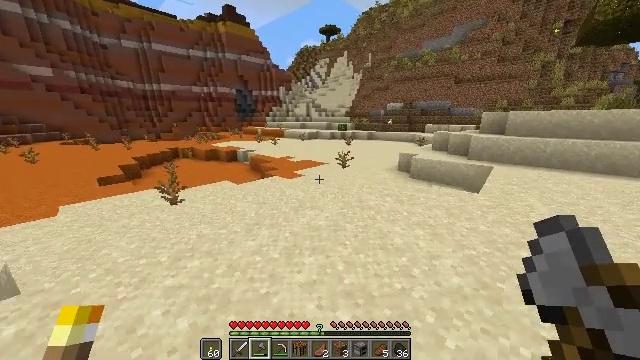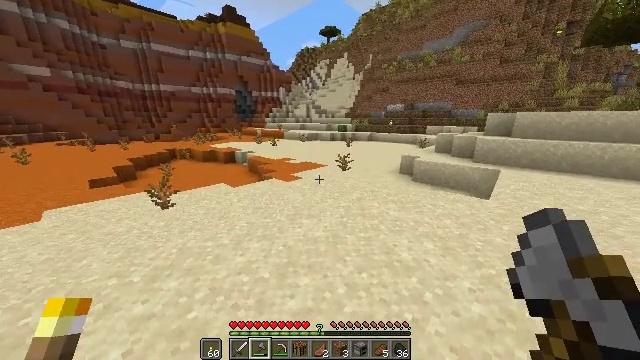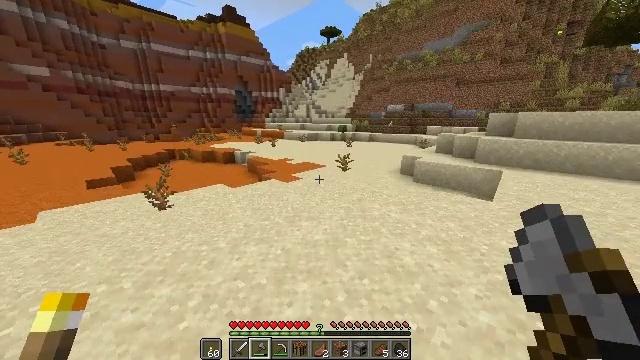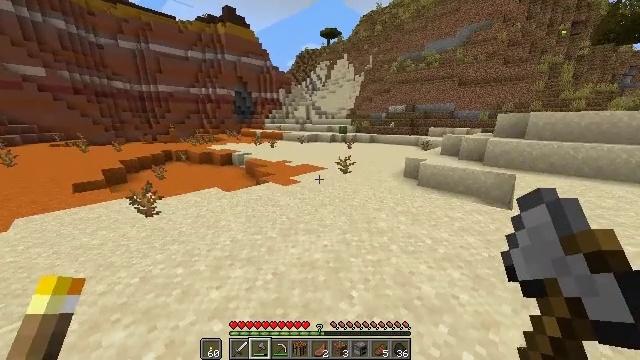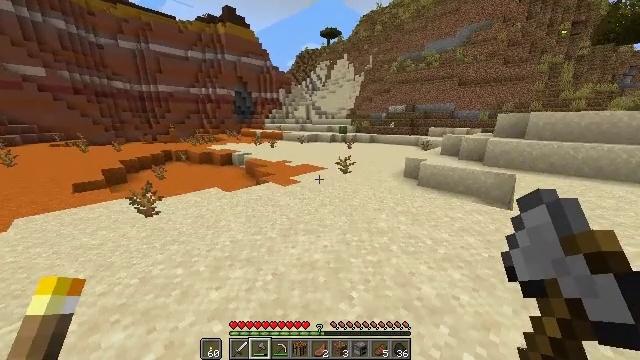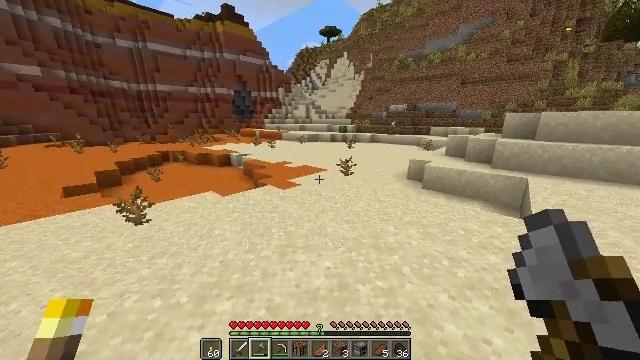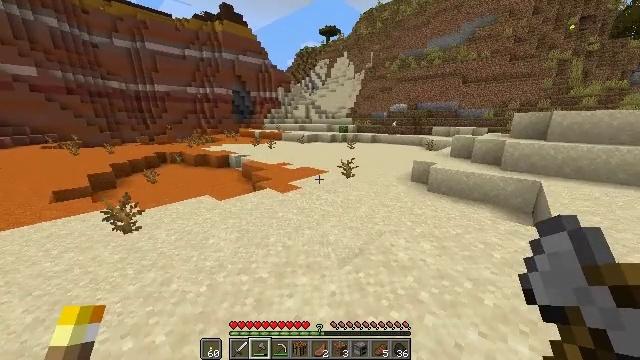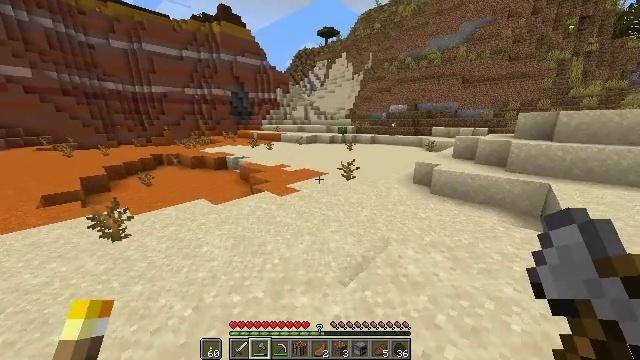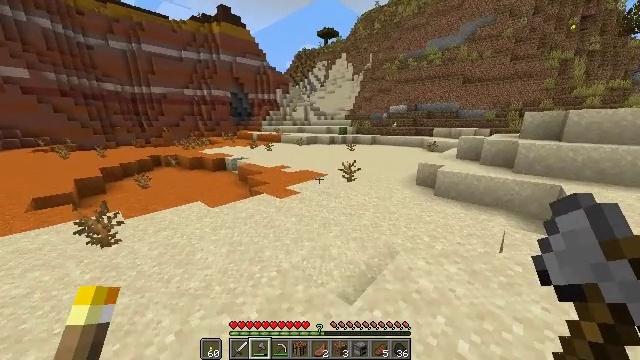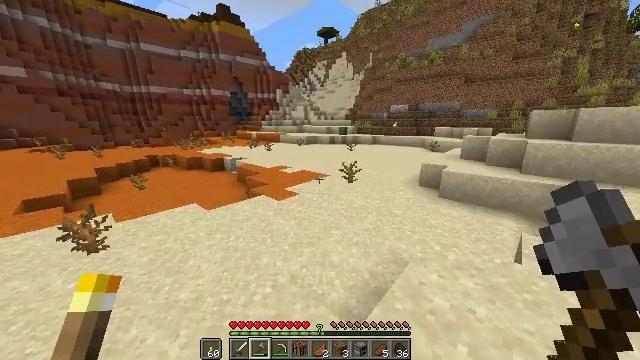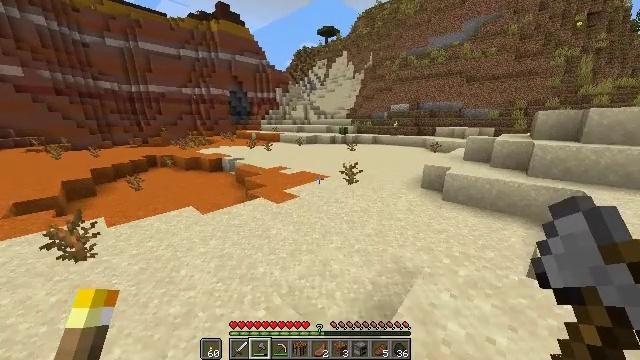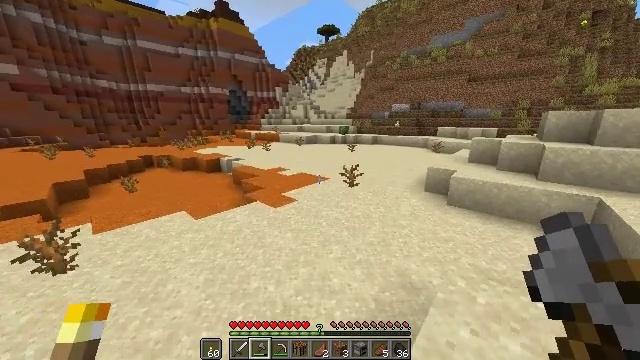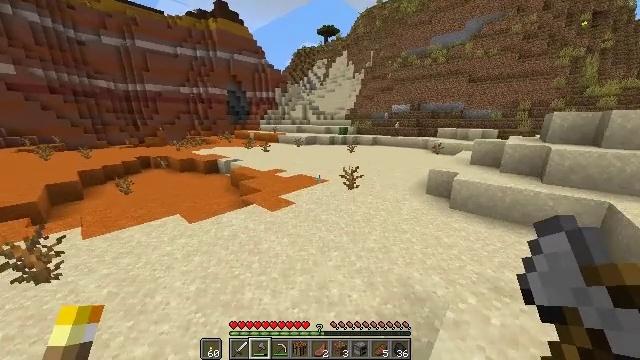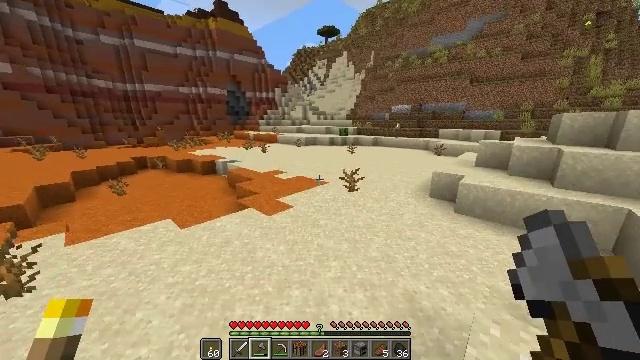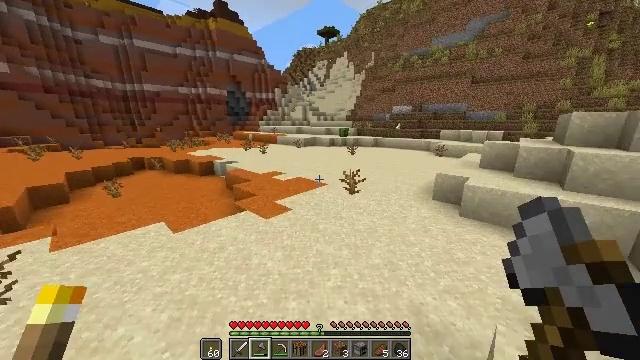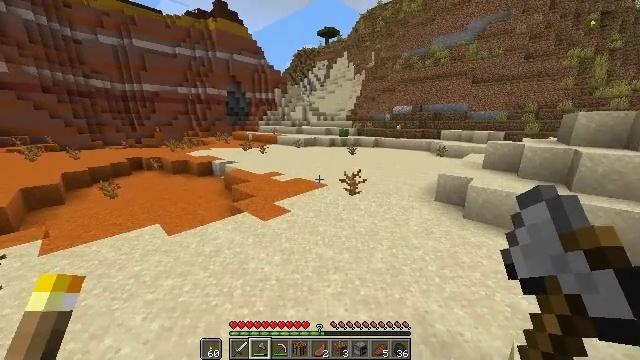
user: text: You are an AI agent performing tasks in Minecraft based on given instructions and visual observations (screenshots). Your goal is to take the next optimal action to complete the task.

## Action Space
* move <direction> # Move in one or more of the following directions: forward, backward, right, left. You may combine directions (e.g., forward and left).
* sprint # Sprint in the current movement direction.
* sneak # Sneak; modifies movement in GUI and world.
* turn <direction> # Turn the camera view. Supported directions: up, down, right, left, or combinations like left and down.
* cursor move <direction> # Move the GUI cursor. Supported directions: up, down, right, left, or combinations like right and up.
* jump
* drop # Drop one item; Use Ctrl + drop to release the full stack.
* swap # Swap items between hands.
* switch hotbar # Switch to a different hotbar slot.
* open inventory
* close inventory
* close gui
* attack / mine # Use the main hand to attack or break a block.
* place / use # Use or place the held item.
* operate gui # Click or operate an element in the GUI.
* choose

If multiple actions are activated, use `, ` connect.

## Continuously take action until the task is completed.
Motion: motion action
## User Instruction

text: Hunt a rabbit.
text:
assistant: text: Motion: move forward, sprint
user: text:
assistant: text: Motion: move forward, sprint
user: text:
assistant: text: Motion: move forward, sprint
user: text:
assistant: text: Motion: move forward, sprint
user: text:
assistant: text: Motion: move forward, sprint
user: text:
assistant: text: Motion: move forward, sprint
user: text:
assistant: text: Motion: move forward, sprint
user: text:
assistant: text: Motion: move forward, sprint
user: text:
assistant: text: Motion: move forward, sprint
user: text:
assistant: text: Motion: move forward, sprint
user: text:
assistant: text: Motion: move forward, sprint
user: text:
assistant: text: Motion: move forward, sprint
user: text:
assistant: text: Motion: move forward, sprint
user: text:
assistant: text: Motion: move forward, sprint
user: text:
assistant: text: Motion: move forward, sprint
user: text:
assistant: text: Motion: move forward, sprint
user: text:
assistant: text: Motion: move forward, sprint
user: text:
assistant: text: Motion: move forward, sprint
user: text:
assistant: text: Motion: move forward, sprint
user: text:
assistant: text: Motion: move forward, sprint
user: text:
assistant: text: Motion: move forward, sprint
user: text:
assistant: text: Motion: move forward, sprint
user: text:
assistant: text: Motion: move forward, sprint
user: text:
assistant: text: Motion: move forward, sprint
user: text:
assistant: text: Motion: move forward, sprint
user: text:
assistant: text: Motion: move forward, sprint
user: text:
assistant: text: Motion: move forward, sprint
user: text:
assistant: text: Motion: move forward, sprint
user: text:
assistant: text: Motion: move forward, sprint
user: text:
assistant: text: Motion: move forward, sprint